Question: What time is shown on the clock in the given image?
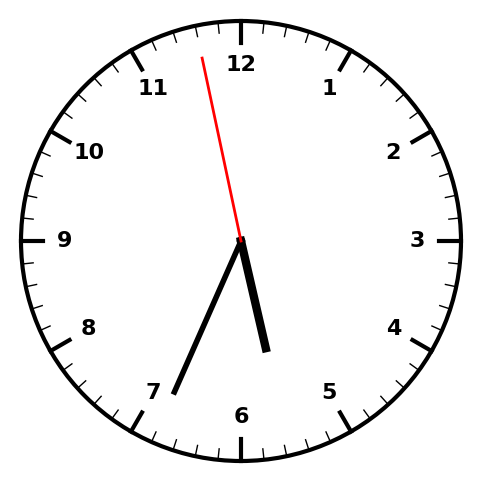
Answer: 05:33:58